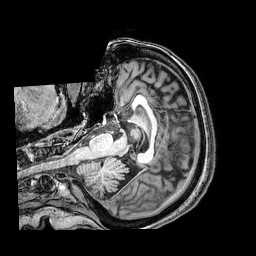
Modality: T1w
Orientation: axial
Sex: female
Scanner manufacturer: philips
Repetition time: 0.008205 s
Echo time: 0.00378 s